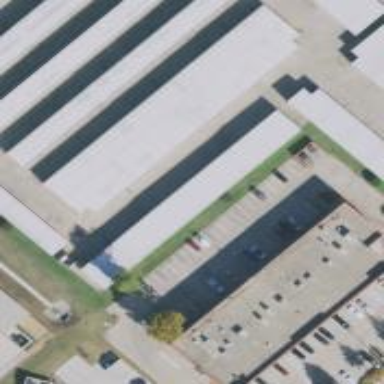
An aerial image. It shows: Warehouse.